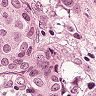
Metastatic tissue present: yes